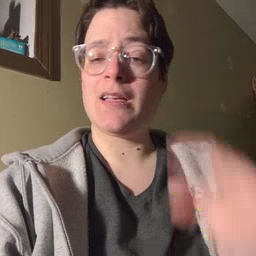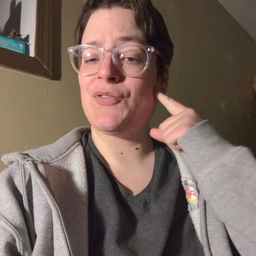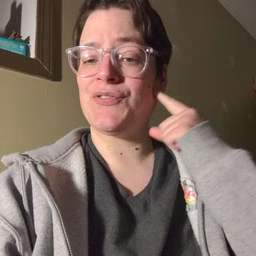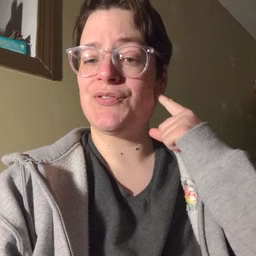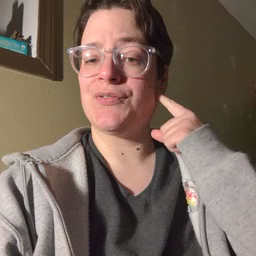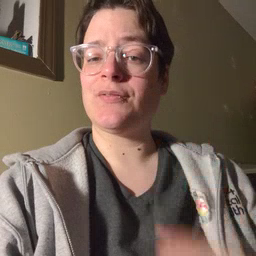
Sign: hear